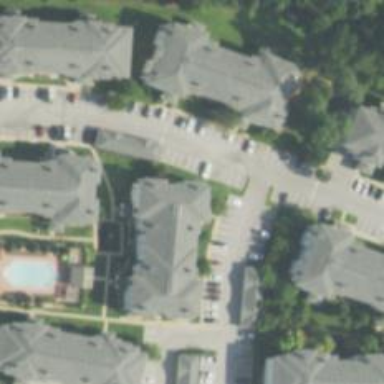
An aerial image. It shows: Living street.